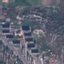
Land use / land cover: Residential